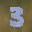
Label: 3